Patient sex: M
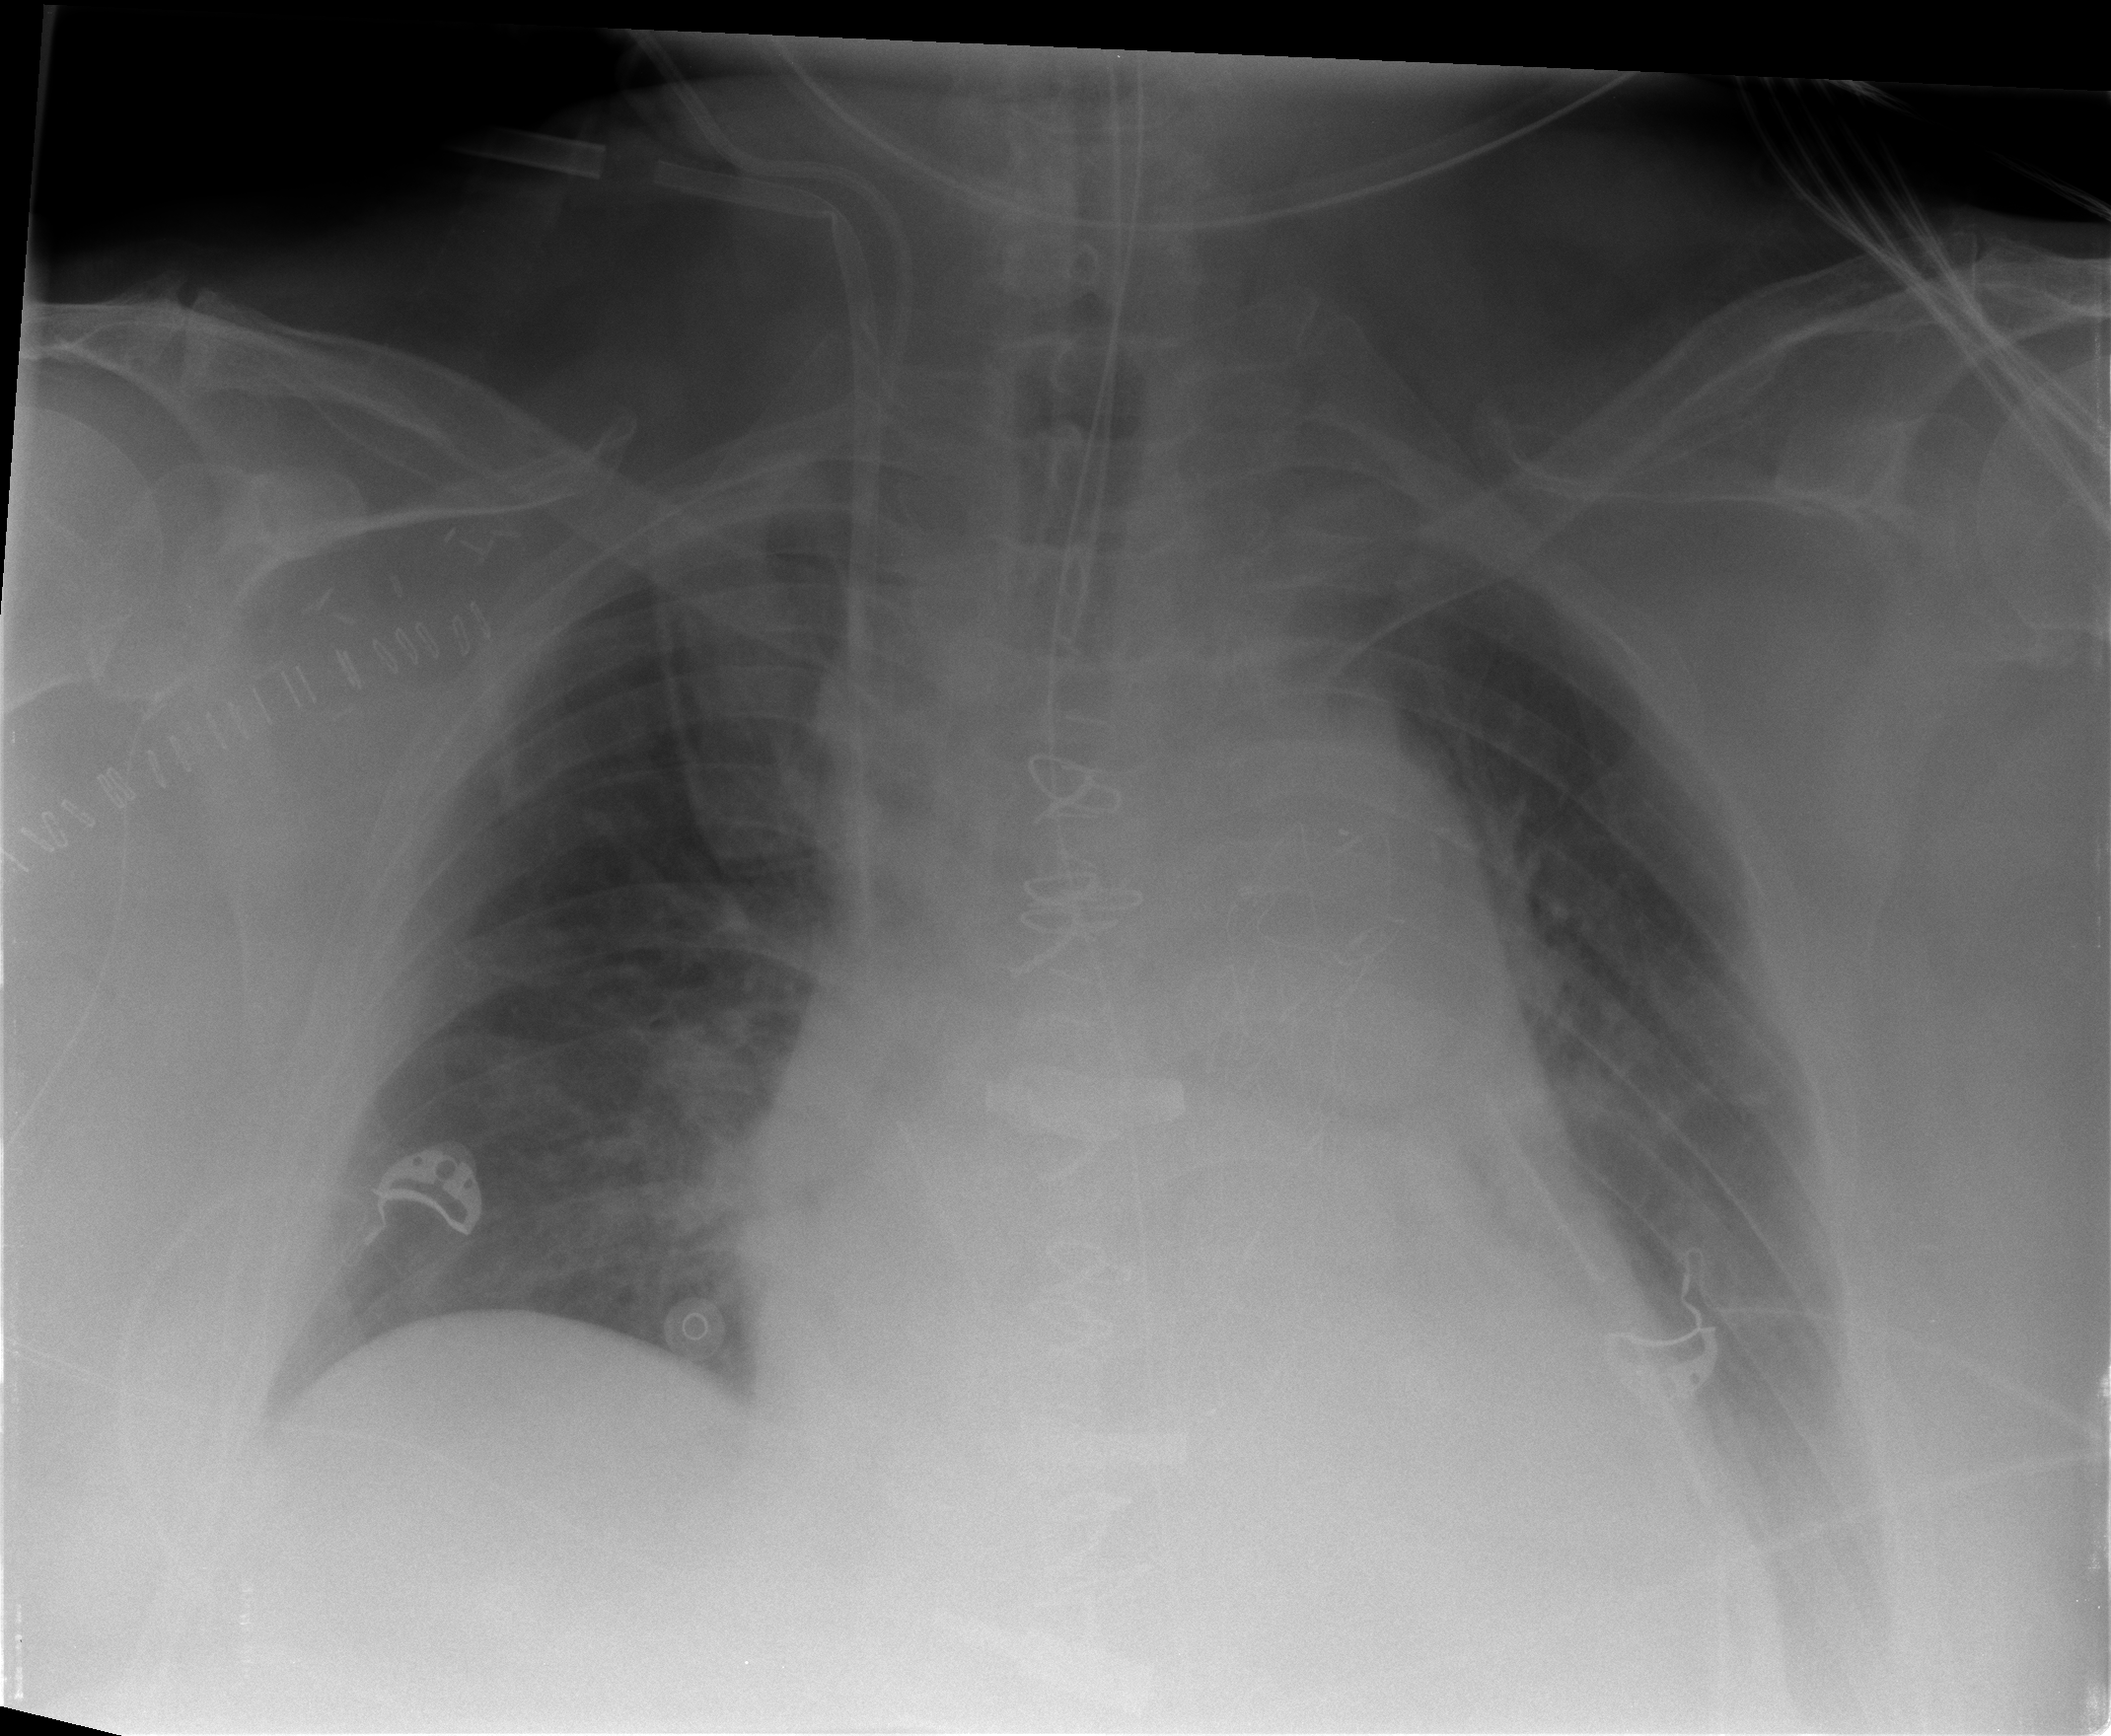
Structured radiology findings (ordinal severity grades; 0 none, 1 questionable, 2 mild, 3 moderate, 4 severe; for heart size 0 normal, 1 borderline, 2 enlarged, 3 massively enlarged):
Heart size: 2
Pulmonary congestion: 1
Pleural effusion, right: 0
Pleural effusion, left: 2
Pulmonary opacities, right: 0
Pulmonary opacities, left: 0
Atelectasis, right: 0
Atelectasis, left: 1